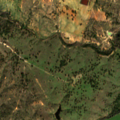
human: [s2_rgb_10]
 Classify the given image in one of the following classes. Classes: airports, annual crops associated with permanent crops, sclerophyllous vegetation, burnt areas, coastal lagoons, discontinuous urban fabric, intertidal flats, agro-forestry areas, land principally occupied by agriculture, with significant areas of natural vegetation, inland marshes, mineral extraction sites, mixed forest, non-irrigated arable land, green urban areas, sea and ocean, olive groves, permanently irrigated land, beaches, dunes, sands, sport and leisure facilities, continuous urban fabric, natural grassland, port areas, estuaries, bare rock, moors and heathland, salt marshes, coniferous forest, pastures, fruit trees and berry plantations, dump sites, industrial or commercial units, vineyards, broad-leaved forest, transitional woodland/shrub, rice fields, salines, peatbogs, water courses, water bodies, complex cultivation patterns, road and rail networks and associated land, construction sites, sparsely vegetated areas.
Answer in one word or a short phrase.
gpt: agro-forestry areas, transitional woodland/shrub